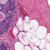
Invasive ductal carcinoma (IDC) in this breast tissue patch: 0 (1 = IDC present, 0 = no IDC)